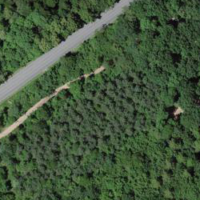
EUNIS habitat code: 41
Species observed at this site:
Prunus spinosa
Populus tremula
Ilex aquifolium